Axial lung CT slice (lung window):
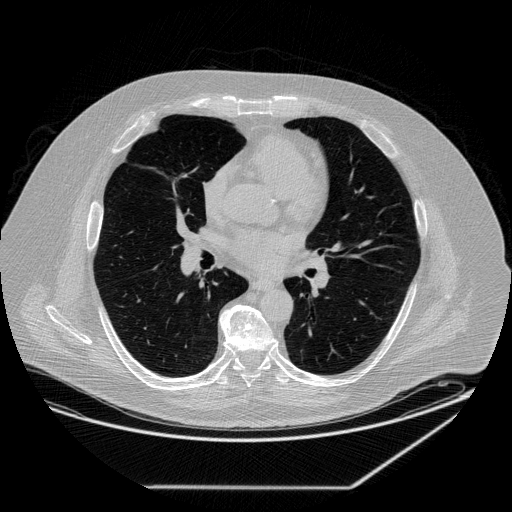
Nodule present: no